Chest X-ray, AP view. Patient: 36 years old, sex M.
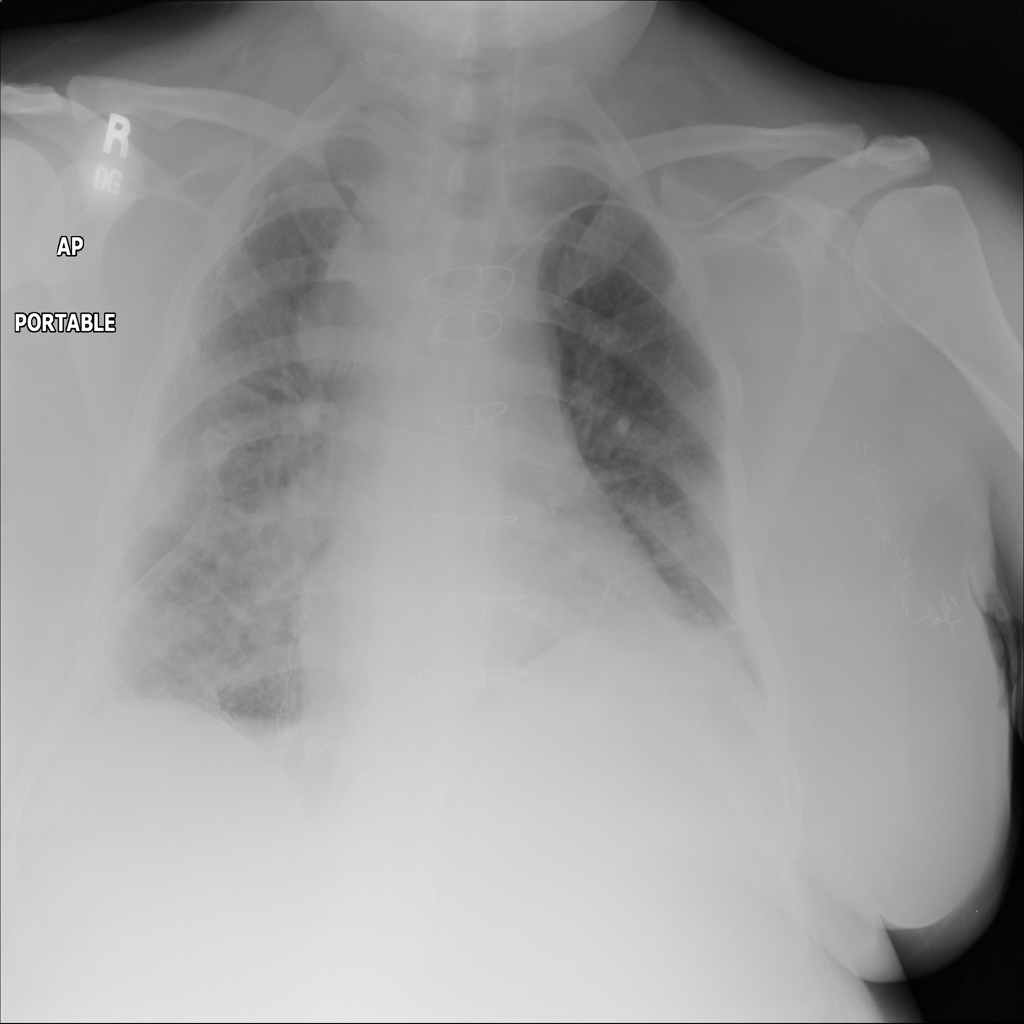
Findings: Atelectasis